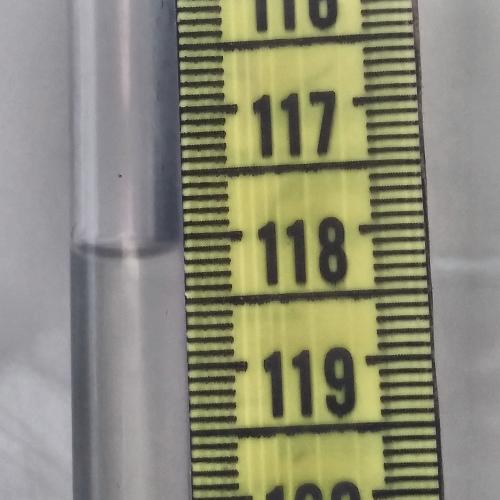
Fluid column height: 118.1 cm